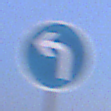
Verkehrszeichen: VorgeschriebeneFahrtrichtungLinks
Umgebung: Outdoor, Nature
Tageszeit: SunriseSunset
Wetter: Clear
Licht: Natural
Jahreszeit: NotSpecified
Kontrast: LowContrast